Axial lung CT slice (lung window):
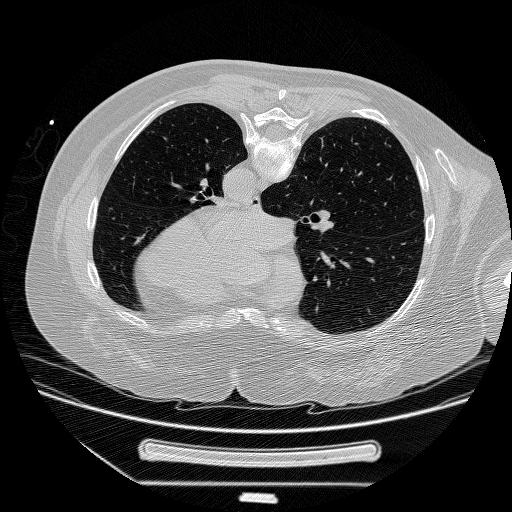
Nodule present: no